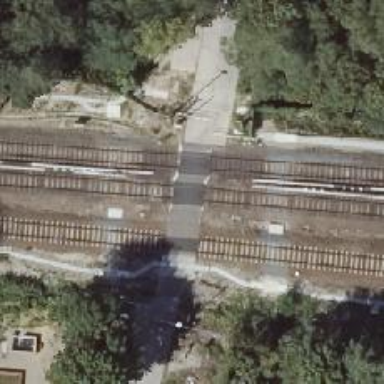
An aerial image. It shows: Railway crossing equipped with lights and saltire signs. The crossing has full barrier.